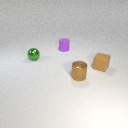
small green metal sphere behind small brown metal cylinder